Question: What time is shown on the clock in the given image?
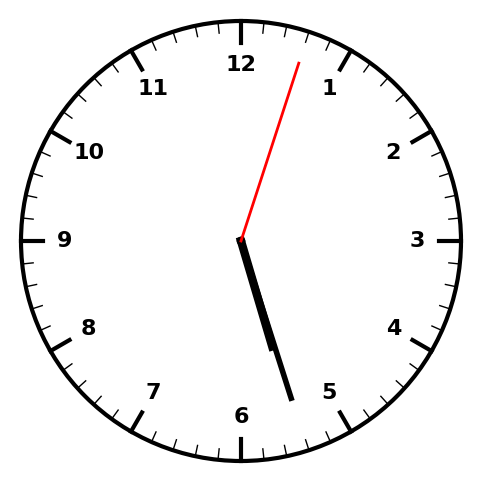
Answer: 05:27:03